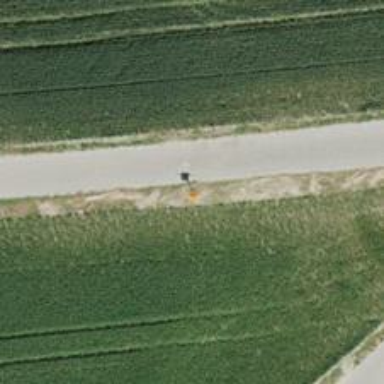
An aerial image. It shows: Orange aerial marker.